Current action and preconditions to check: trajectory_clear

Your task: For each precondition in the list above, predict whether it will hold at this action.

Consider the current scene as observed from the mobile robot's camera, and analyze the predicted future states of all dynamic agents (e.g., people, animals, vehicles, or any moving entities) within the NEXT SECOND.

IMPORTANT: Only answer "very likely" if you are absolutely certain—based on strong, clear evidence—that a dynamic agent will violate the precondition in the predicted future state. Do NOT answer "very likely" for unlikely, ambiguous, or low-probability risks.

Ask yourself for each precondition: Is there a high probability, with clear and convincing evidence, that the predicted future states of any dynamic agent will interfere with the predicted future state of the currently executing action within the NEXT SECOND, causing that precondition to fail?

Assess the risk level based on these predictions. Use "likely" or "very likely" if motions create a clear risk of interference.

Use "neutral" or "improbable" if agents are nearby but their predicted paths are clearly diverging or non-conflicting.

Failure Risk Categories: "very improbable", "improbable", "neutral", "likely", "very likely"

Answer Format: Output ONLY the probability_of_failure value from these categories: "very improbable", "improbable", "neutral", "likely", "very likely"

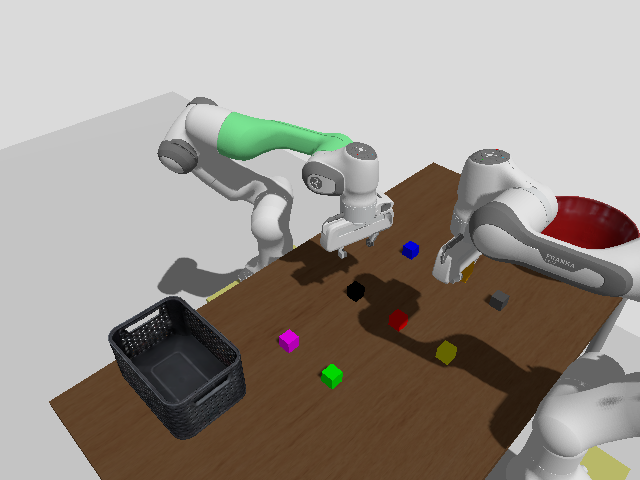

Answer: improbable